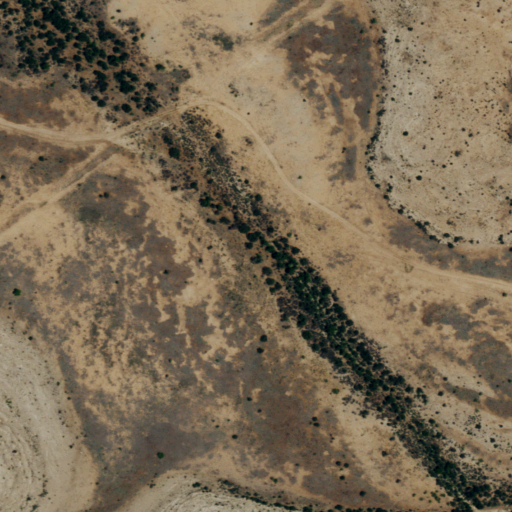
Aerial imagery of valley in New Mexico named Horse Canyon containing shrub and grassland